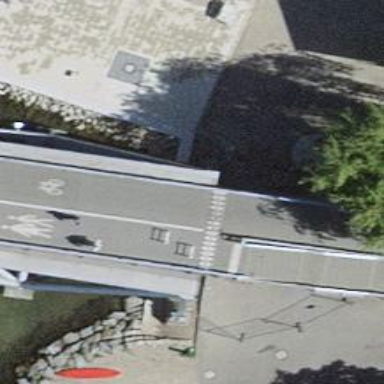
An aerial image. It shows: Single cycle barrier.